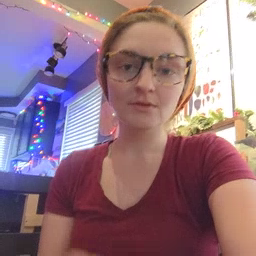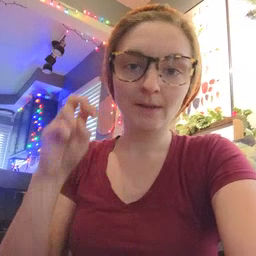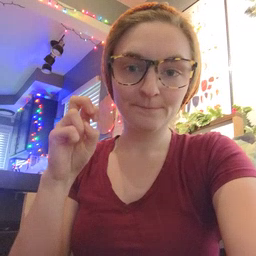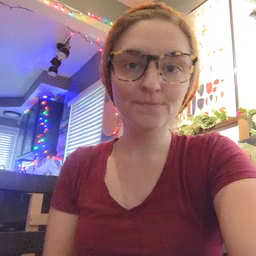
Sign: jump